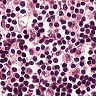
Metastatic tissue present: no